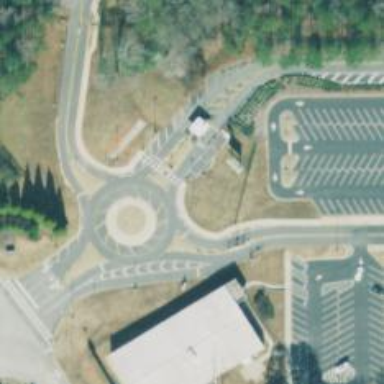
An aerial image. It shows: Mini roundabout on the road.